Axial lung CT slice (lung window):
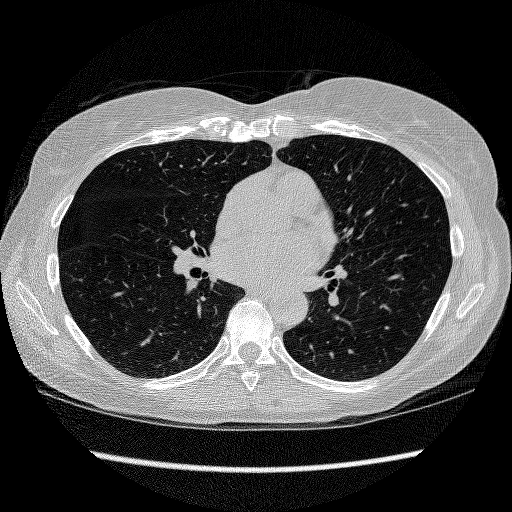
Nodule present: no